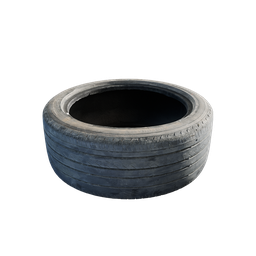
Label: mechanical